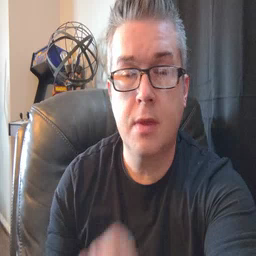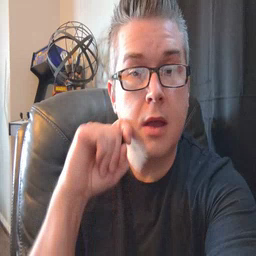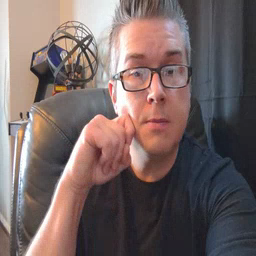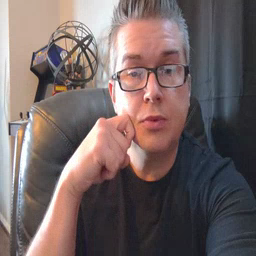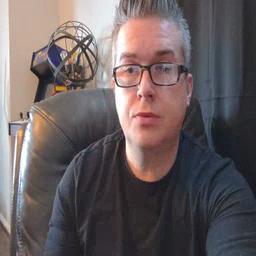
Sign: apple